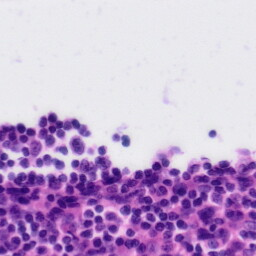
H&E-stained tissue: Tonsil